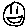
Label: smiley face